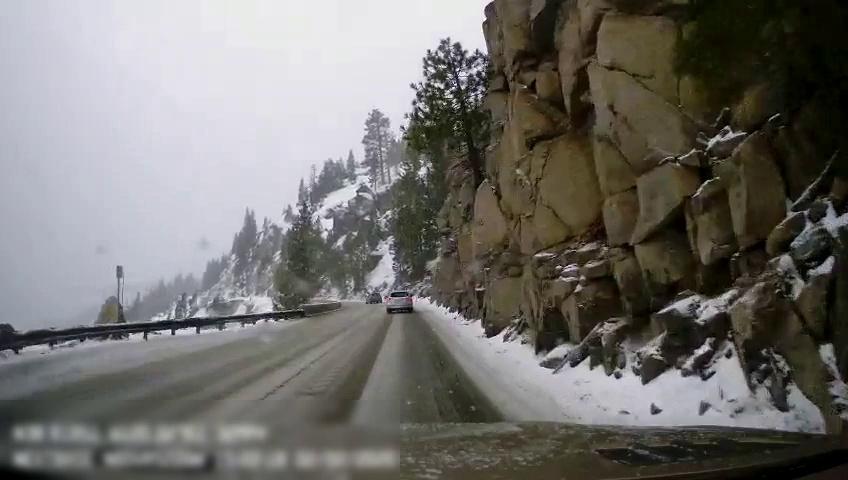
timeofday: Day
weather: Snowy
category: Drivable Space
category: Vehicles | SUV
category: Vehicles | Car